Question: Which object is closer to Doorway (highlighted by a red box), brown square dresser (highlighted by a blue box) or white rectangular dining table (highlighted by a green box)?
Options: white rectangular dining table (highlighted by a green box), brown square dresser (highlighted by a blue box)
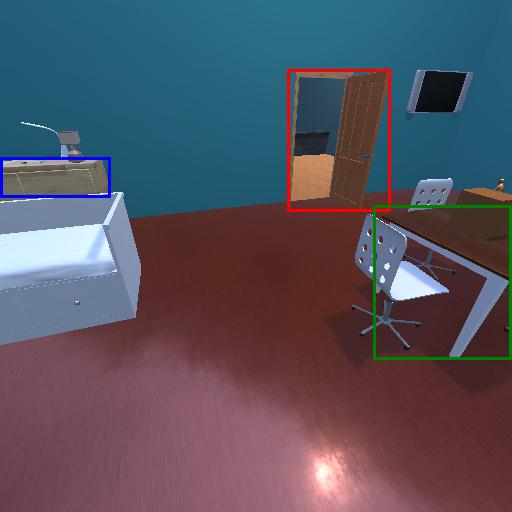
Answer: white rectangular dining table (highlighted by a green box)